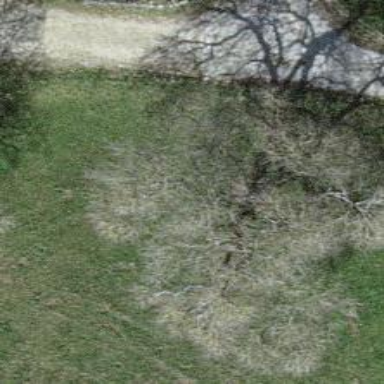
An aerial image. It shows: Beautiful tree in nature.